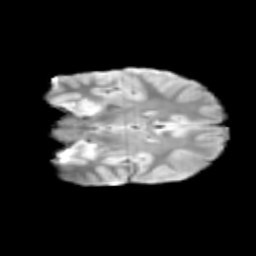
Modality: T2w
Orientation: coronal
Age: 9
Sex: male
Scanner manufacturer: siemens
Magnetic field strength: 3 T
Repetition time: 3.8 s
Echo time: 0.07 s